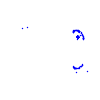
Particle: kaon